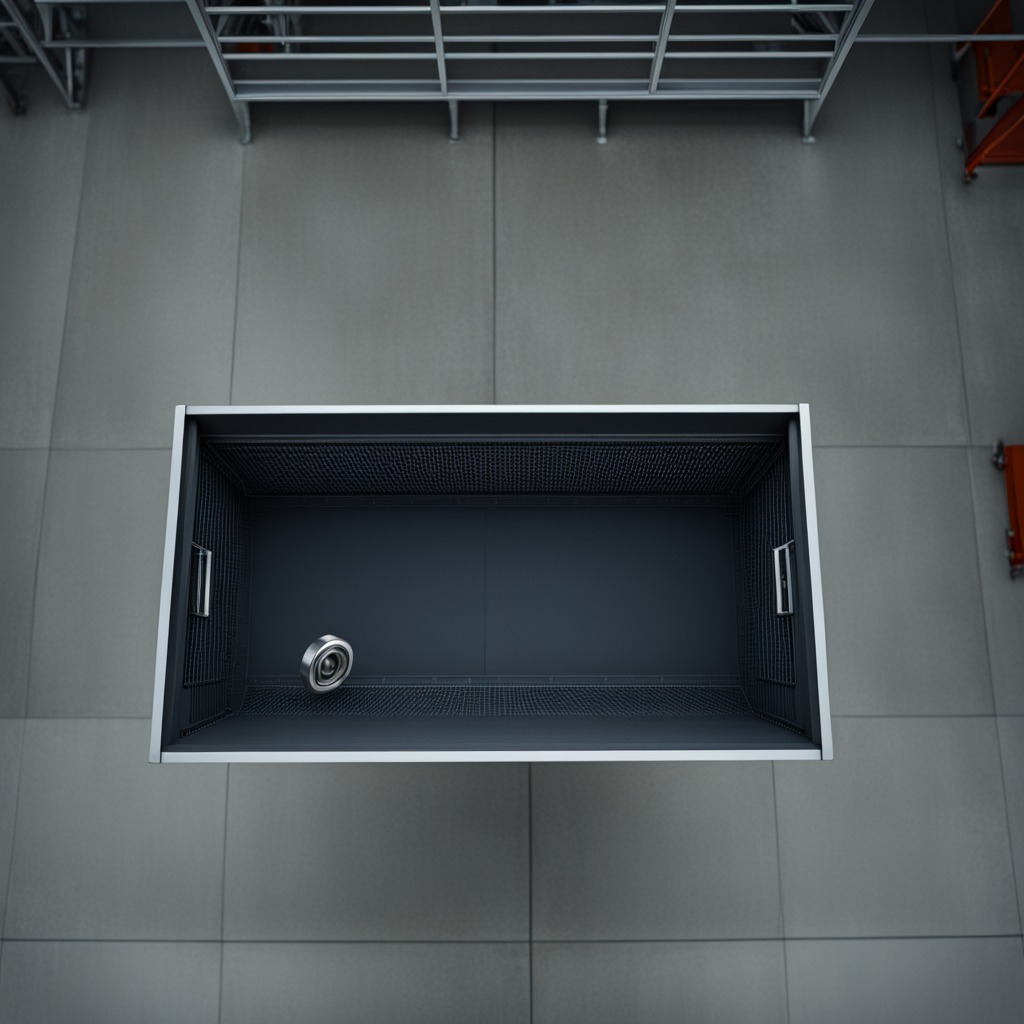
A metal ball bearing is lying on the toolbox surface in an airplane hangar workshop.